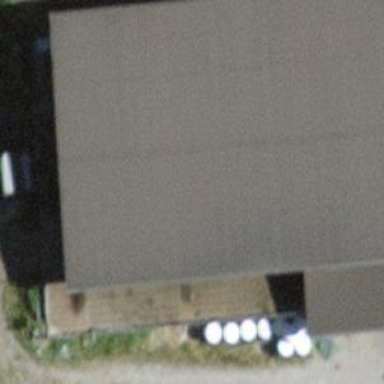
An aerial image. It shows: Farm auxiliary building.